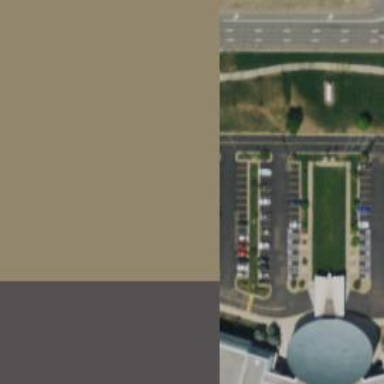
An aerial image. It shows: Parking space is available.